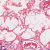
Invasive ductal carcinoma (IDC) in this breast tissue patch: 0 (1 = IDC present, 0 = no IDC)